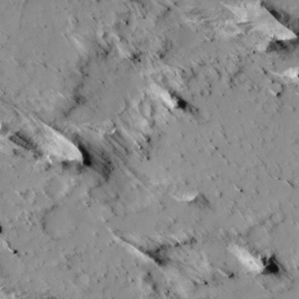
Label: non_frost